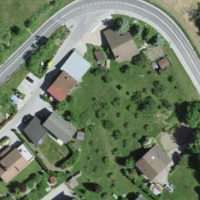
EUNIS habitat code: 55
Species observed at this site:
Volucella zonaria